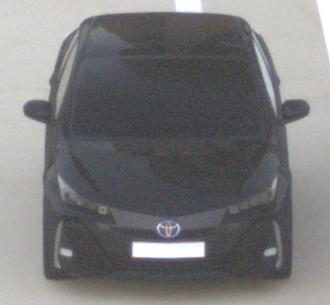
Make: Toyota
Model: Prius 1.8 Plug-In Hybrid
Detailed model: Prius (XW5) Plug-In
Model produced from: 2019/07
Model produced until: 2020/07
Doors: 5
Color: black
Road condition: dry road
Daytime: sunrise or sunset
Contrast: low contrast